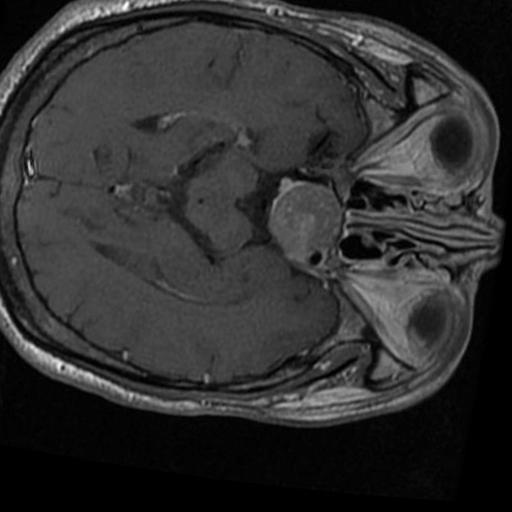
Label: brain_tumor